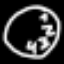
Label: clock